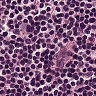
Metastatic tissue present: no